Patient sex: M
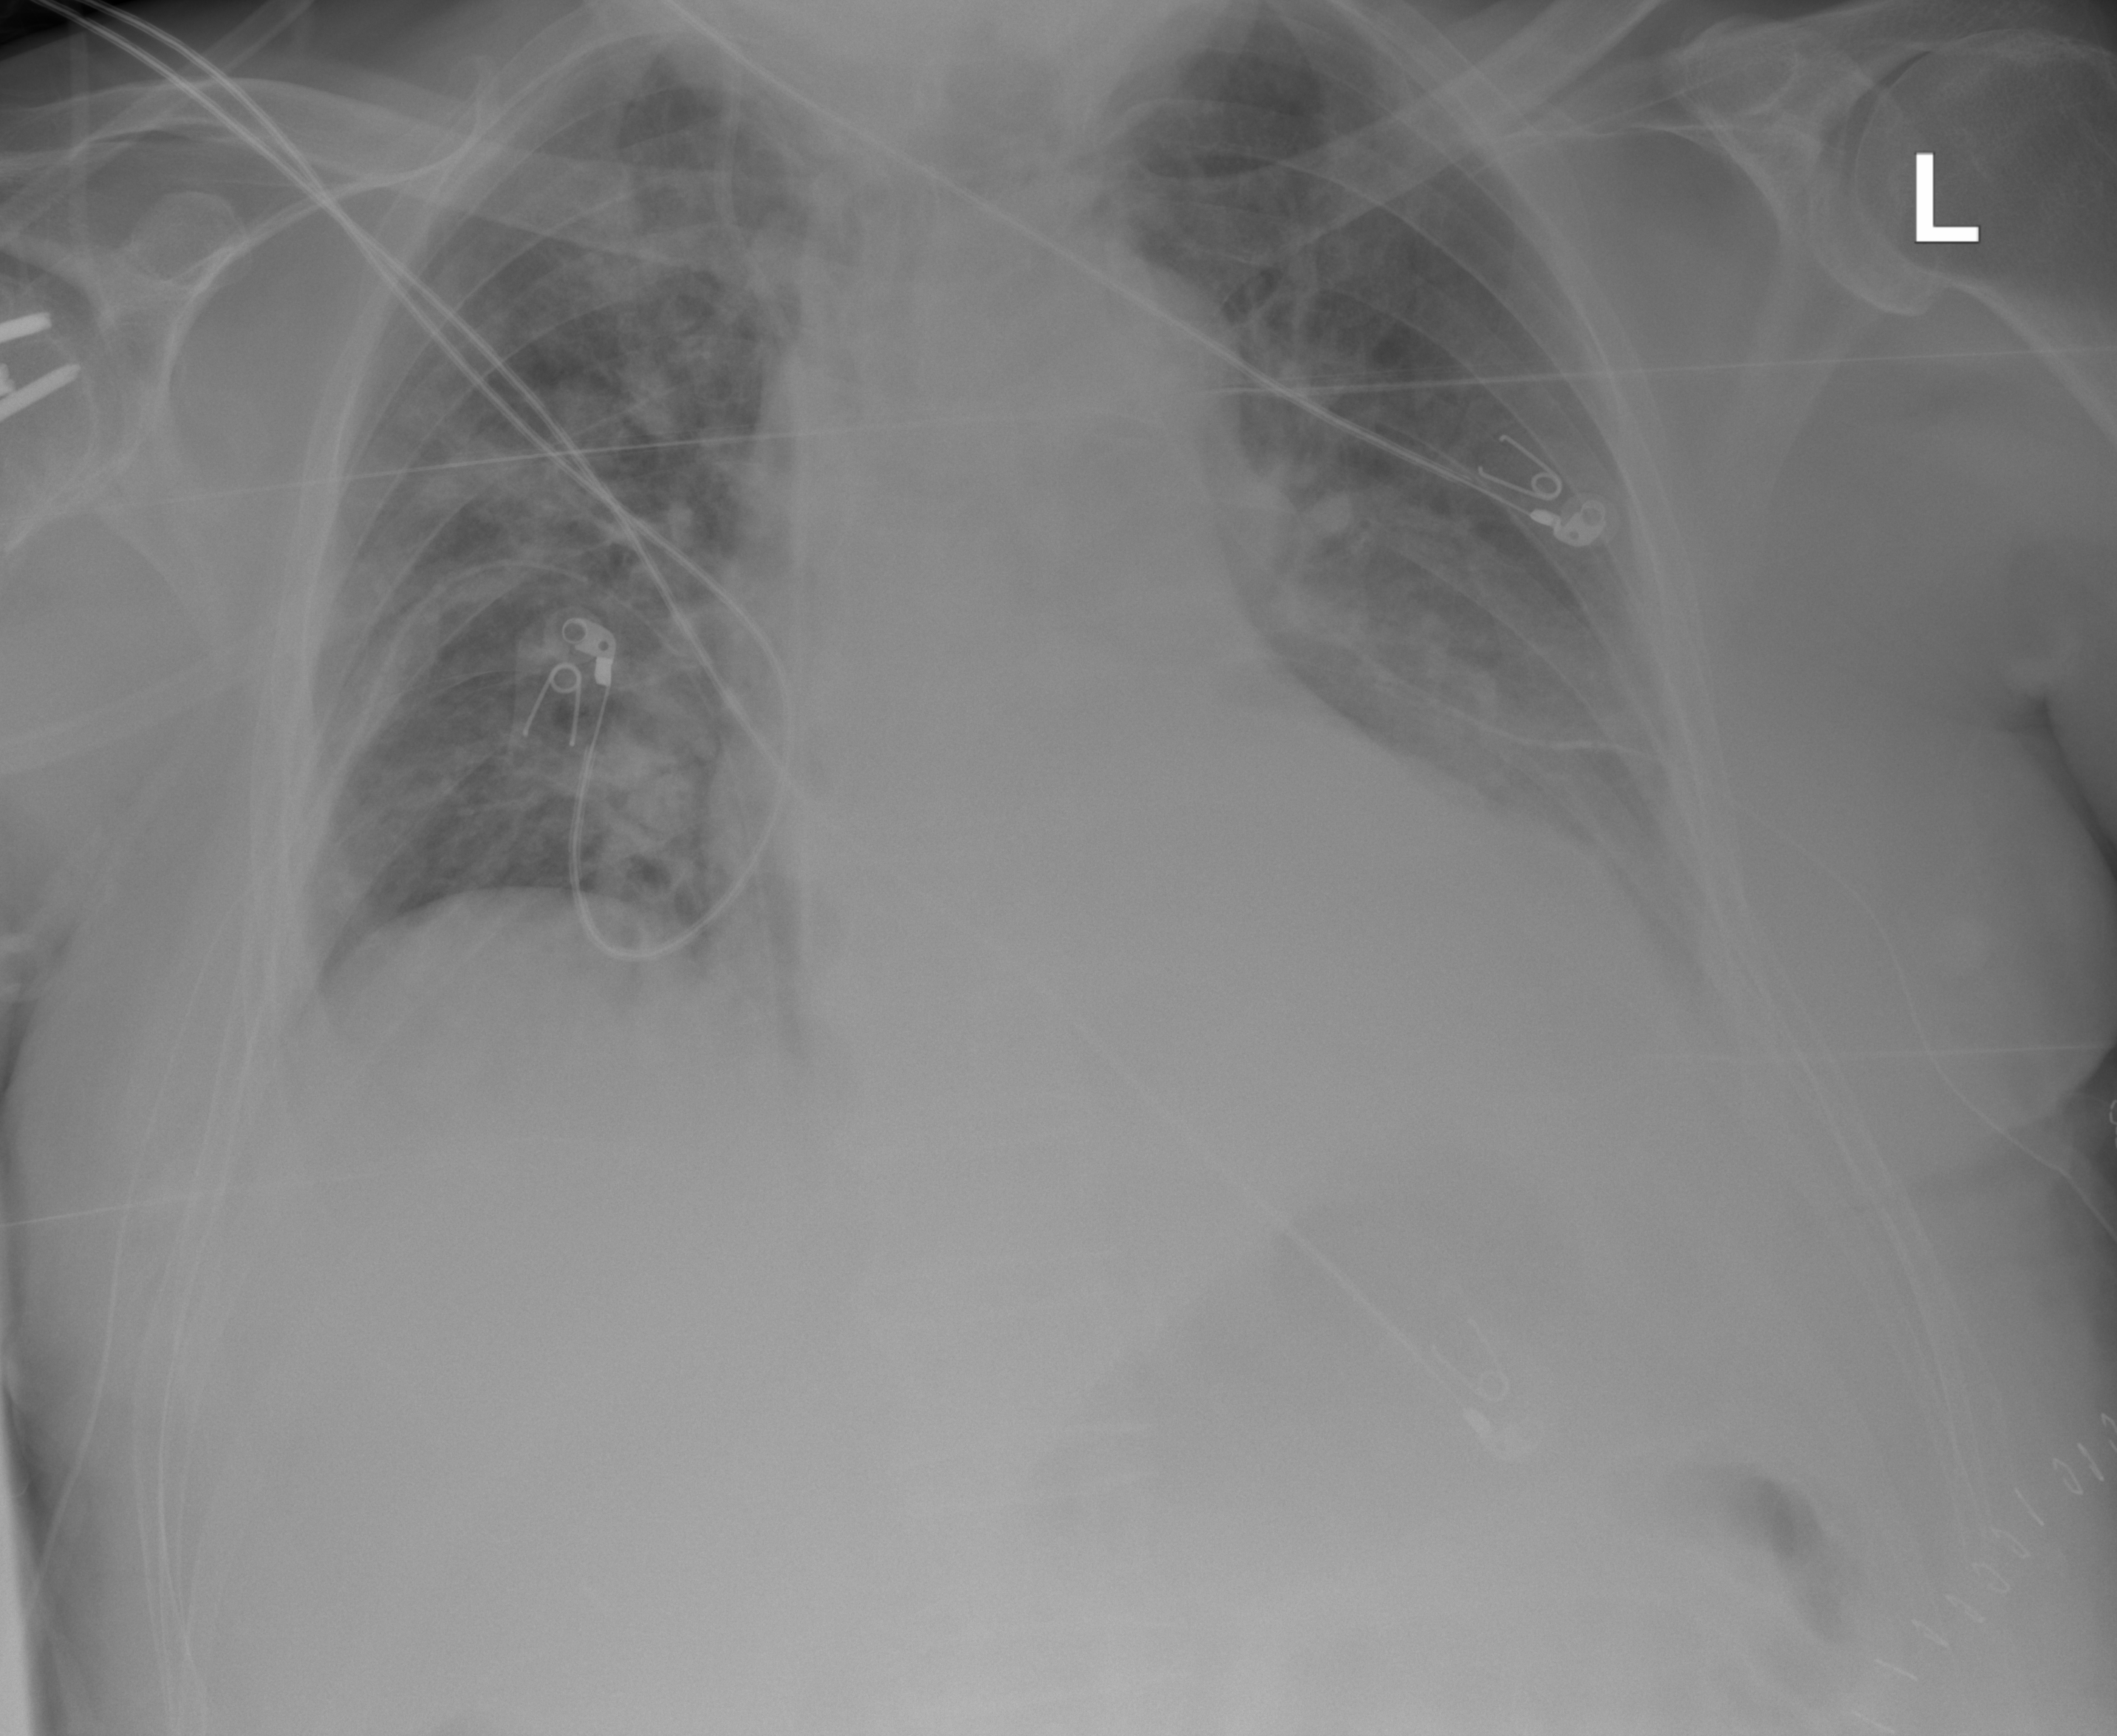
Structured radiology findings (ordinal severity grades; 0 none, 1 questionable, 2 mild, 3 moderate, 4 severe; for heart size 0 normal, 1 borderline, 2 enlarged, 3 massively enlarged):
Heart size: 0
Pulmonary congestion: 0
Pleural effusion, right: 0
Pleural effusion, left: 2
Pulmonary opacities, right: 0
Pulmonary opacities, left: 0
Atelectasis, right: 0
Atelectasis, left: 0